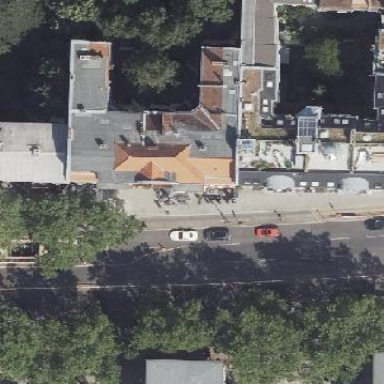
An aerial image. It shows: The image shows part of apartment building.